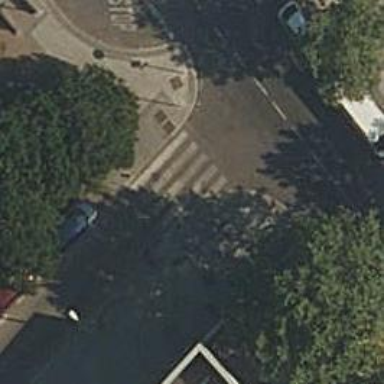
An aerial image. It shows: Marked crossing on the road.